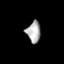
Tissue: prostate
Cell type: Fibroblasts
Senescence score: 0.8205
Nuclear area (px): 288
Mean DAPI intensity: 173.601